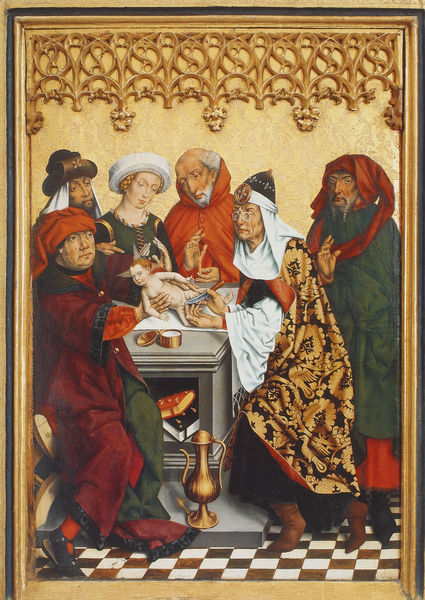
Titel: Rothenburg o.d. Tauber, Stadtpfarrkirche St. Jakob, Hochaltar
Standort: Rothenburg, Jakobskirche (EU - D - Sachsen-Anhalt)
Schlagwörter: blau, gemälde, mann, umhang, grün, menschen, bunt, frau, hut, männer, schwarz, stuhl, tisch, weiss, ölbild, rot, haube, muster, ornament, schachbrett, schachbrettmuster, mütze, mützen, rahmen, öl, boden, geistlicher, gold, kelch, mantel, kind, mutter, puder, kanne, relief, bücher, schuhe, baby, buch, dose, amme, fliesen, brille, mäntel, schach, hauben, kacheln, christus, jesus, mittelalter, mönch, mönche, umhänge, niederländer, heilige, golden, taufe, maria, mutter gottes, altarbild, maßwerk, taufbecken, rabbi, beschneidung, kaspar, melchior, taufe jesu, schachbrettfussboden, gottesgebärerin, heilige vorhaut